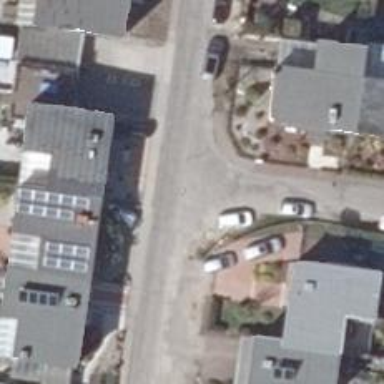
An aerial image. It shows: Asphalt road in residential area.